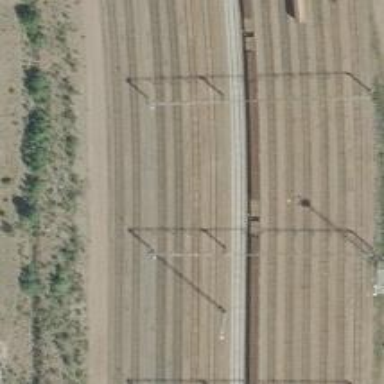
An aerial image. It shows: Rail yard with electrified contact lines for railway operations.